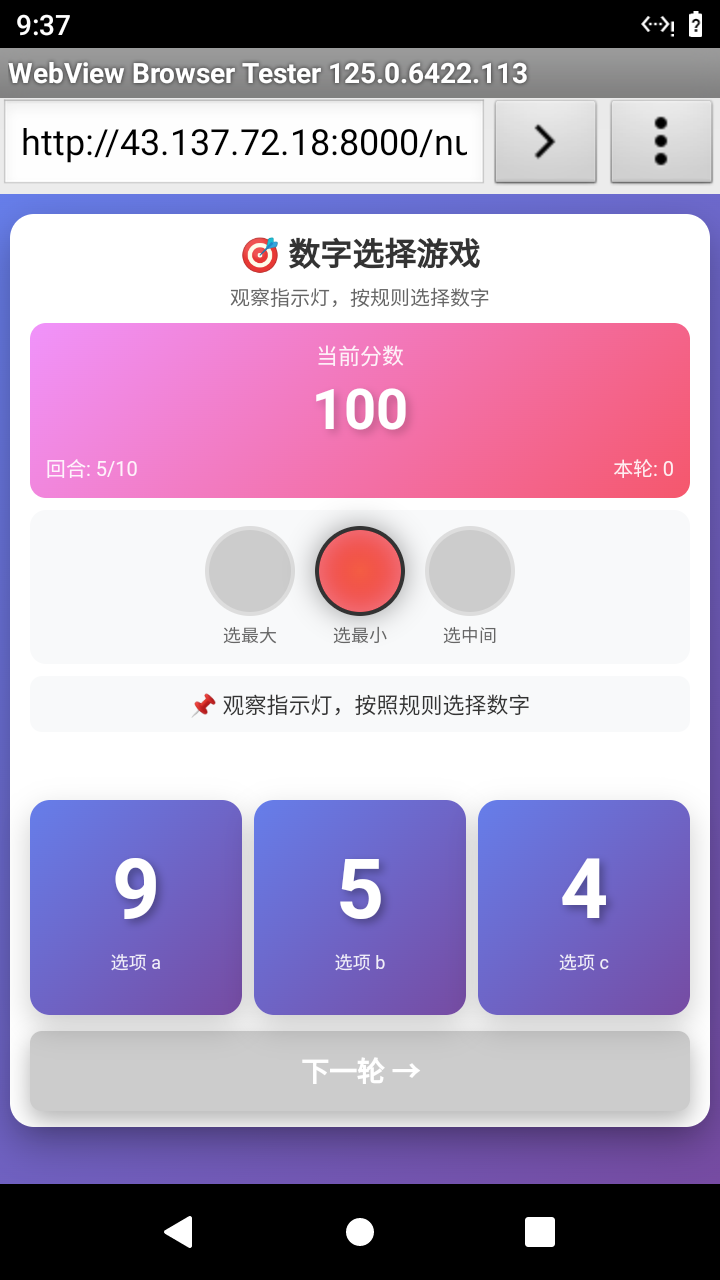

Select the correct number based on the traffic light color.
Answer: 2